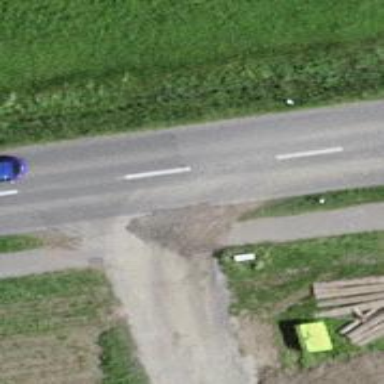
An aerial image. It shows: Asphalt cycleway.